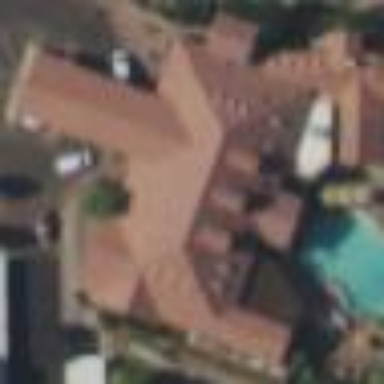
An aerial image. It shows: Hotel building.